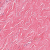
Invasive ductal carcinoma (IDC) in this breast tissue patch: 0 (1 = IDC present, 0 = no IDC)